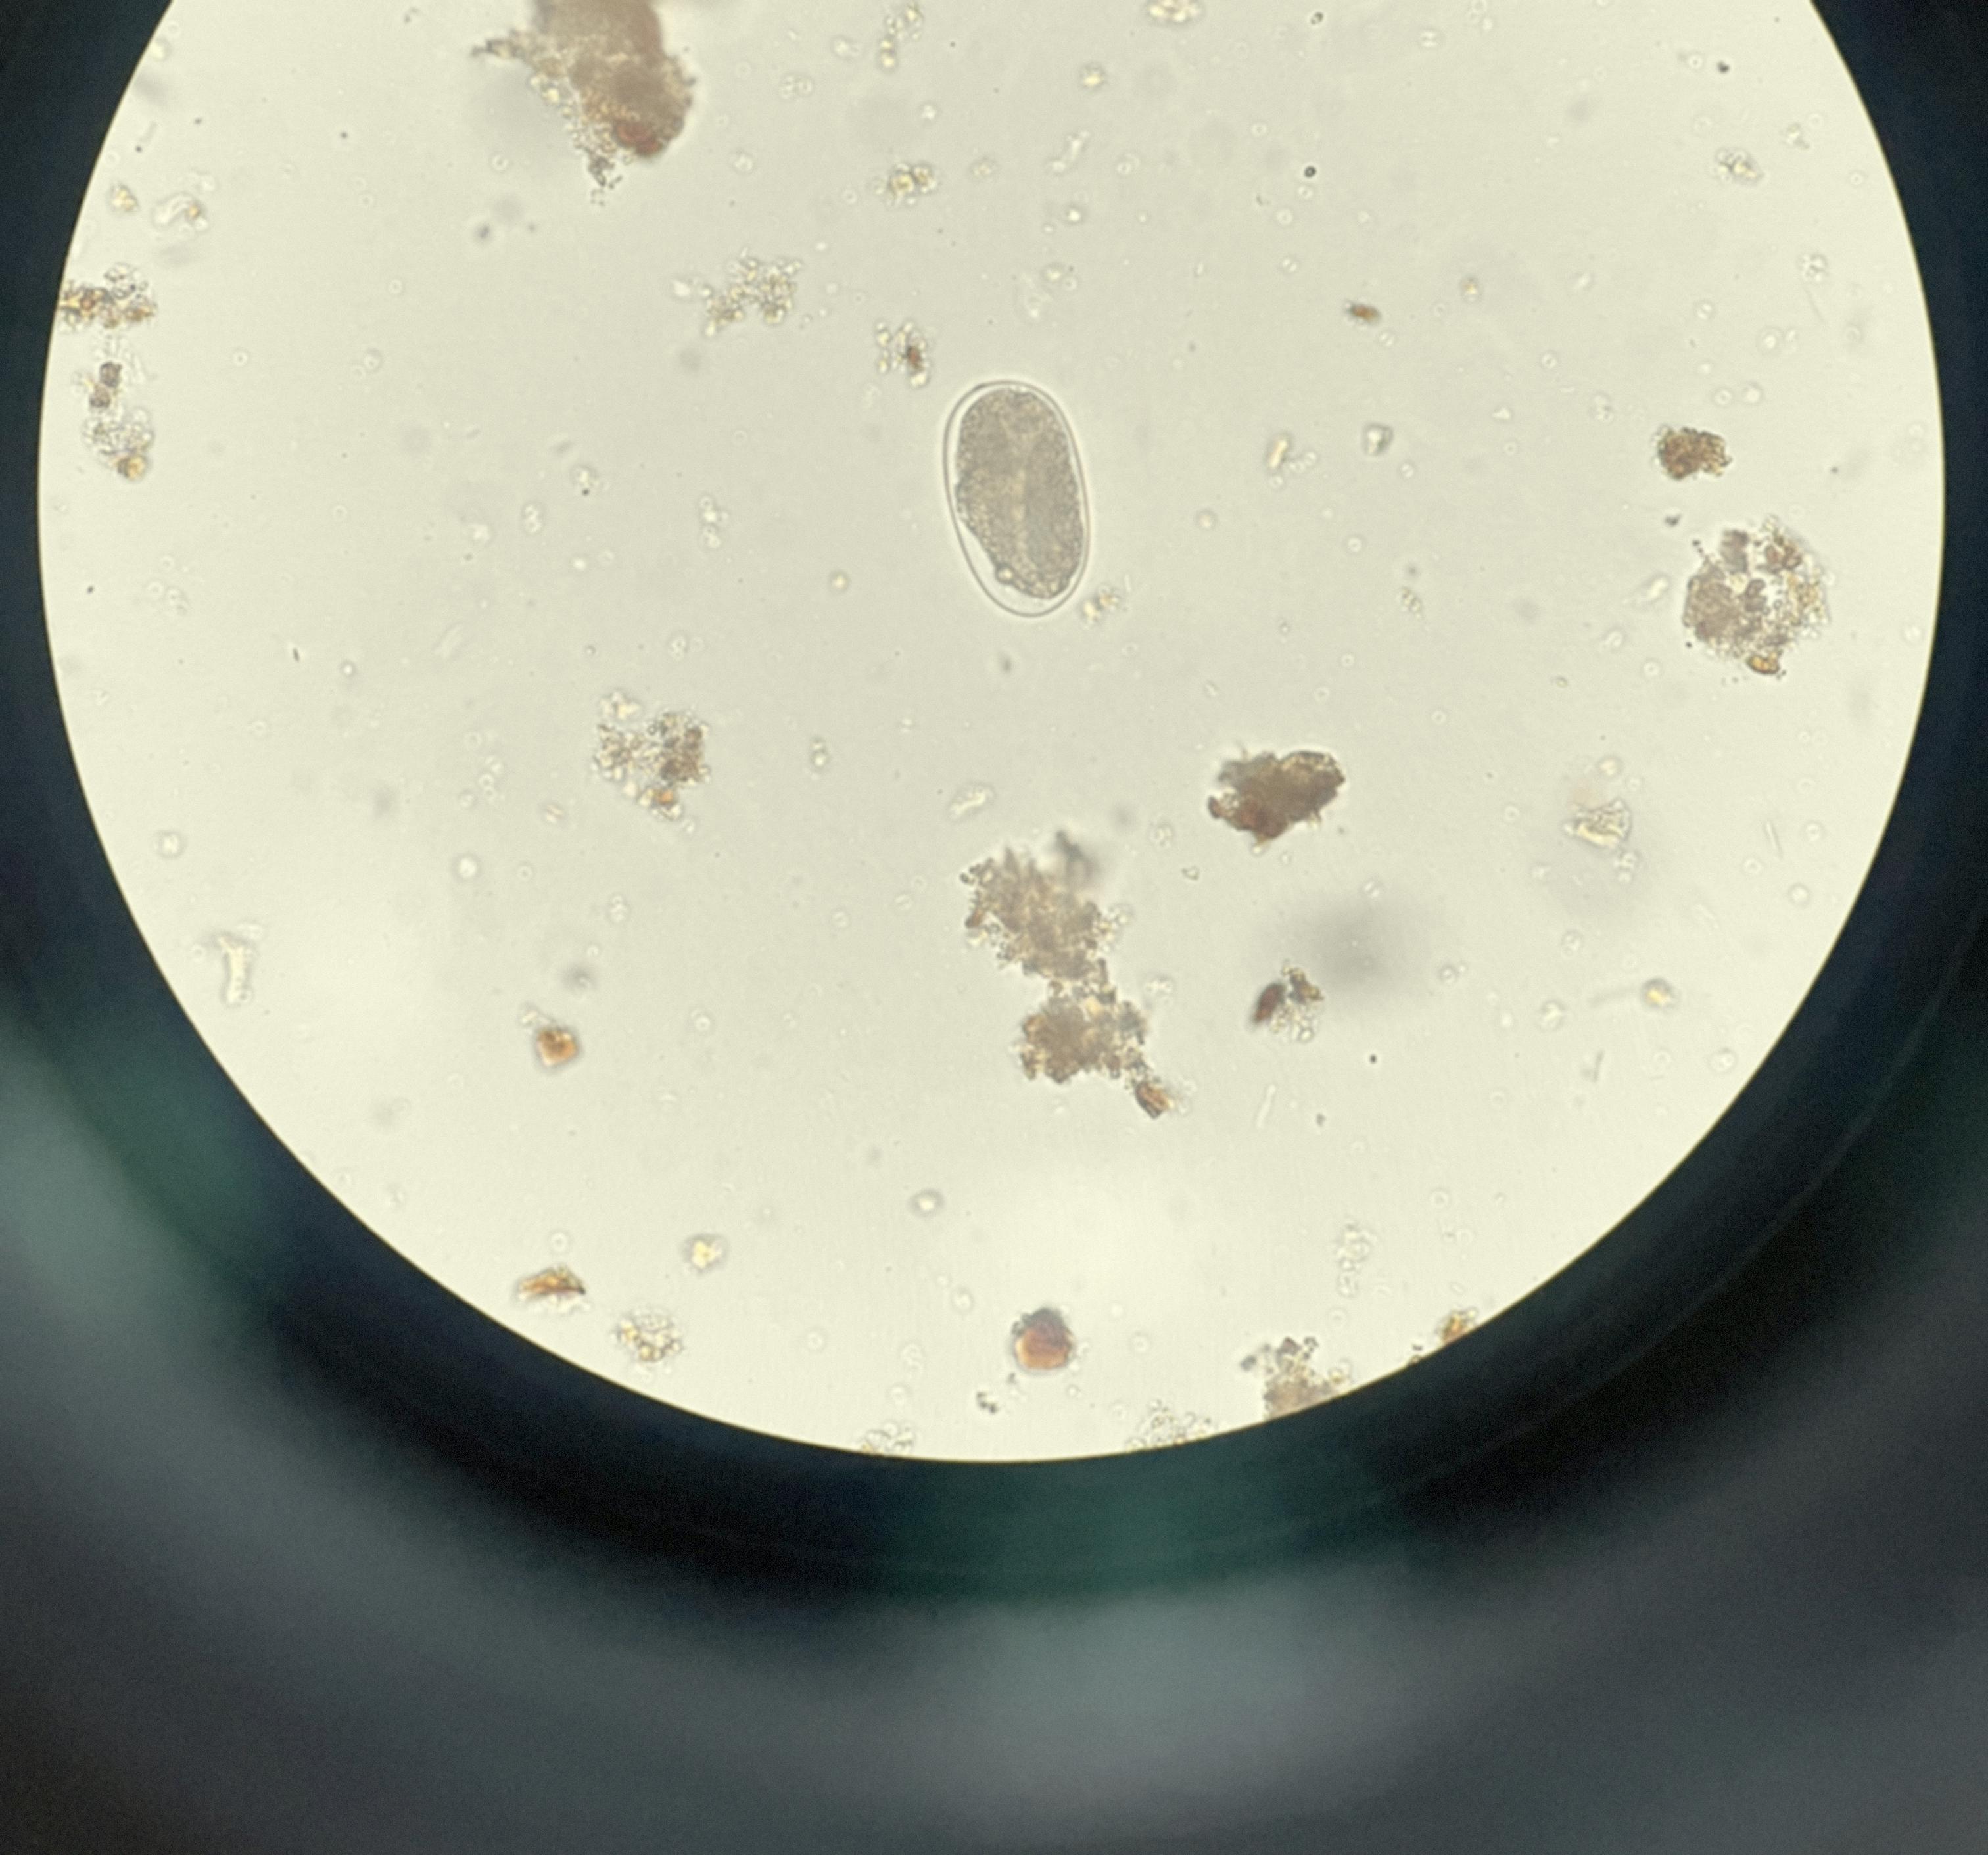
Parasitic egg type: Hookworm egg